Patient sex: F
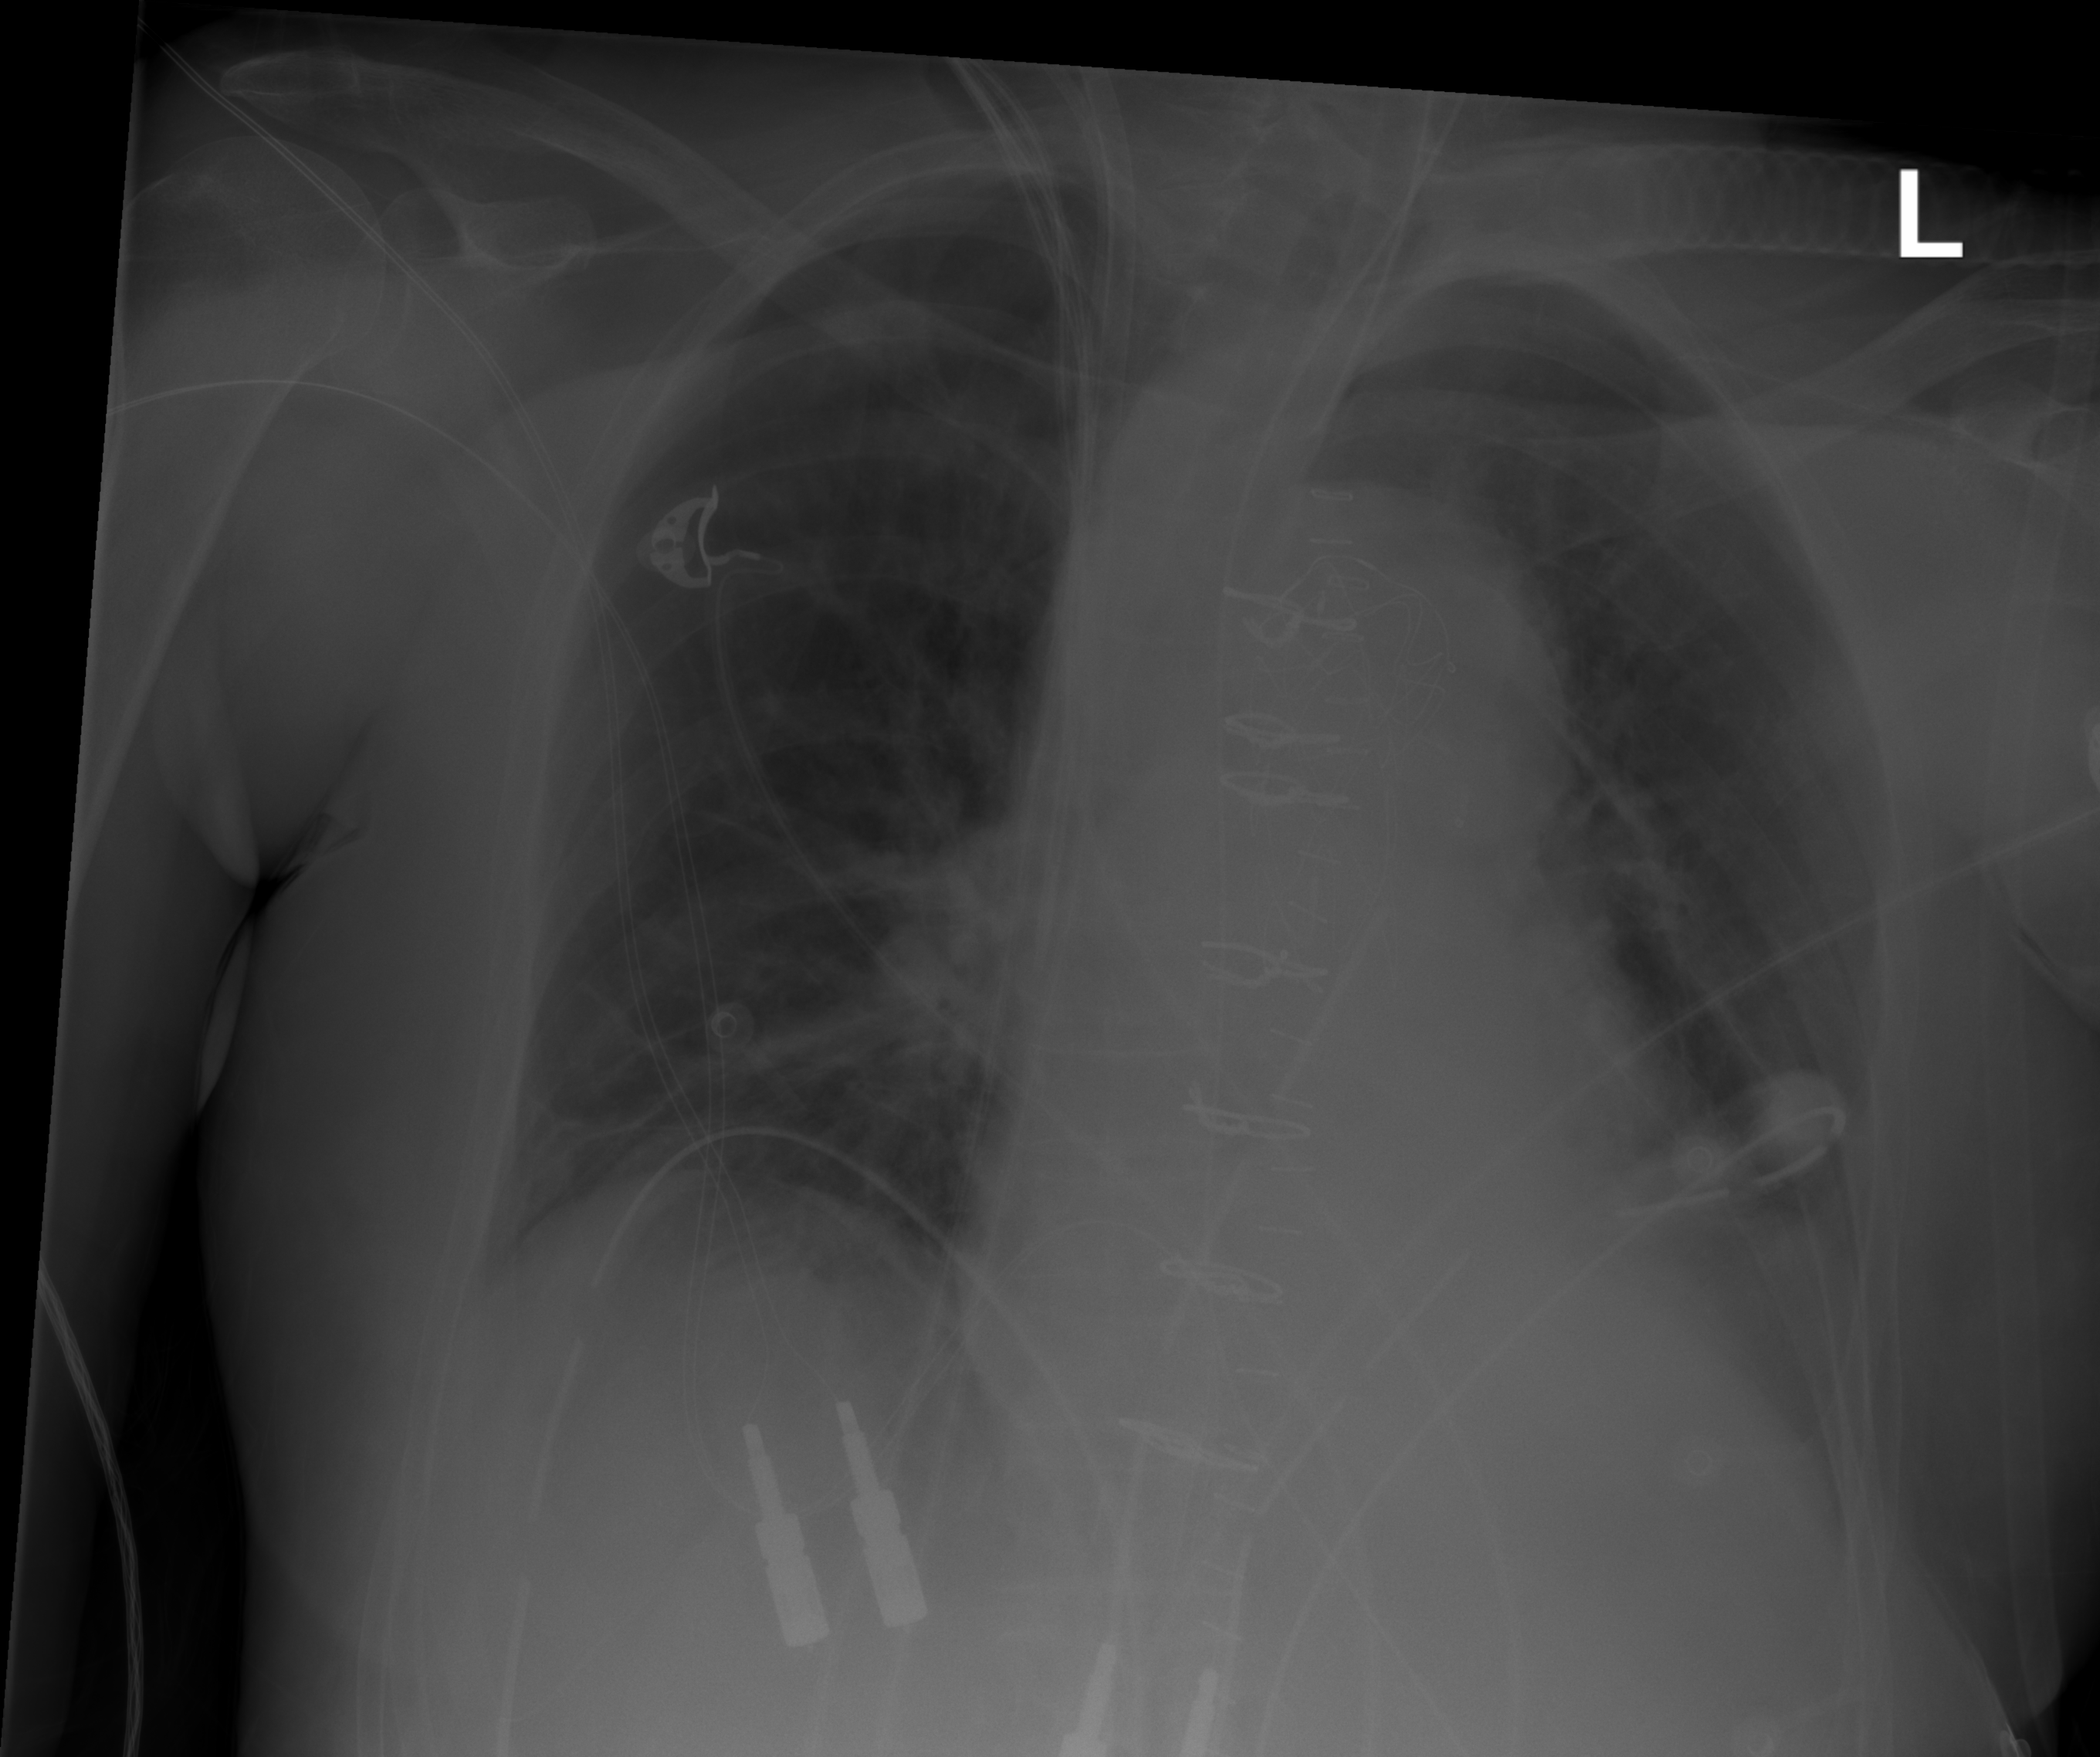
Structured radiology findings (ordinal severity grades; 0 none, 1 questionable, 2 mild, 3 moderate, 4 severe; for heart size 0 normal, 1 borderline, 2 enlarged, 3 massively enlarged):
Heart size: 0
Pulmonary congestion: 0
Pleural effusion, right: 0
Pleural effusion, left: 2
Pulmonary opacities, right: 0
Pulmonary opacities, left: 0
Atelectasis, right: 2
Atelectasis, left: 2